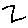
Label: zigzag